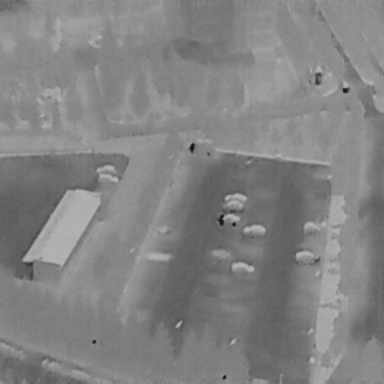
There are nine Cars in the infrared image.